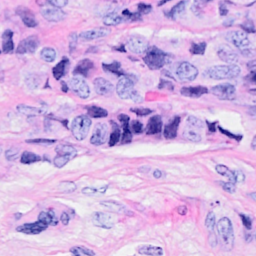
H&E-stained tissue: Breast